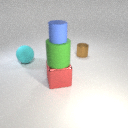
large green rubber cylinder below small blue rubber cylinder